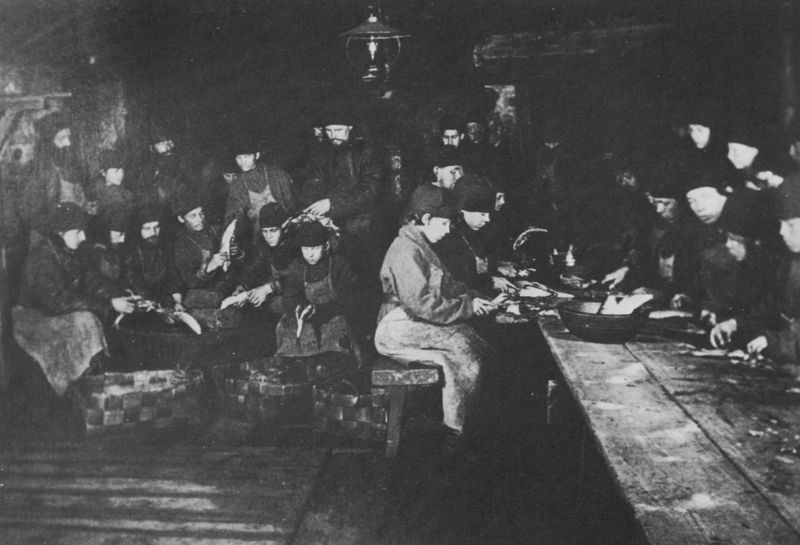
Titel: Küchenarbeit im Kloster von Valamo im Ladoga-See, gegründet Anfang des 15. Jh.
Künstler: Russischer Photograph
Standort: Helsinki
Institution: Suomen Kansallismuseo
Schlagwörter: dunkel, frauen, menschen, sitzen, grau, hell, hüte, lampe, männer, raum, schwarz, tisch, weiss, gesichter, mützen, arm, schüssel, hände, tücher, arbeit, genre, arbeiten, körbe, russland, schürzen, bank, arbeiter, essen, tafel, platte, foto, fotografie, kante, tischkante, holztisch, schwarzweiss, mahlzeit, bänke, küche, kopftücher, schüsseln, wirtshaus, fische, pfannen, putzen, schälen, arbeiterin, armenhaus, arbeitskleidung, fischverarbeitung, zubereiten